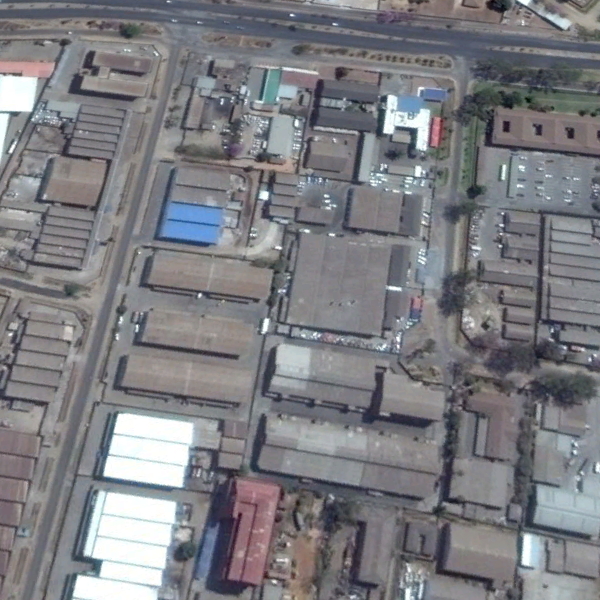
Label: Industrial